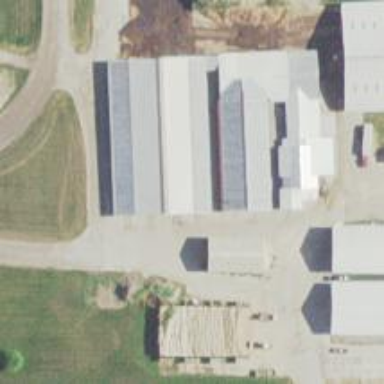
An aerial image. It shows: Farm auxiliary building.